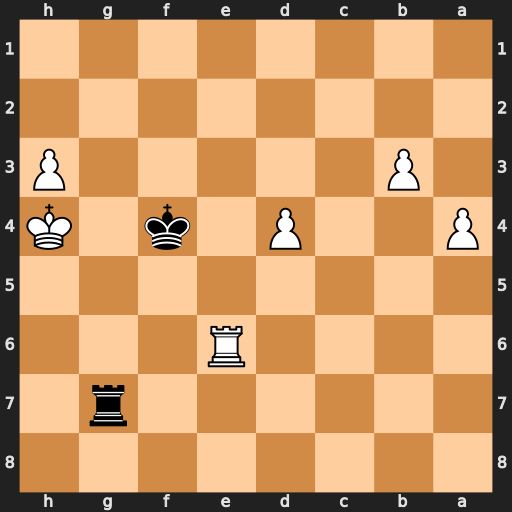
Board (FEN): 8/6r1/4R3/8/P2P1k1K/1P5P/8/8
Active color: b
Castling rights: -
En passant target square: -
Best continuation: Rh7+ Rh6 Rxh6#